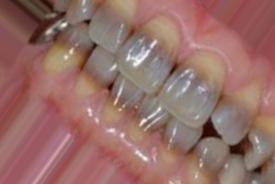
Condition: Tooth Discoloration